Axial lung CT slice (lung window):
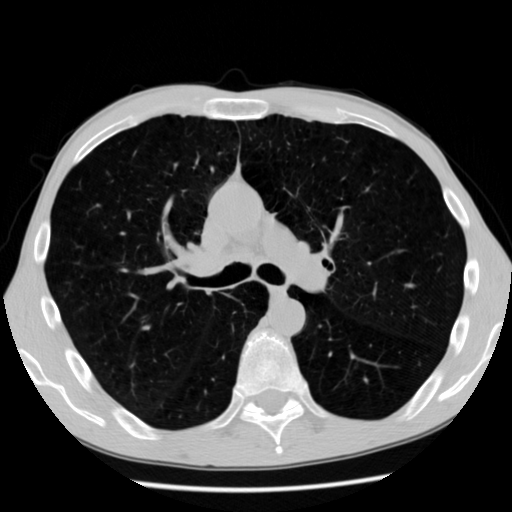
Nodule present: no